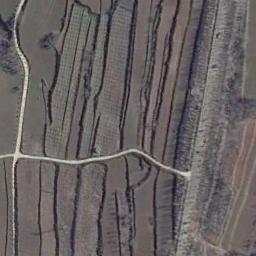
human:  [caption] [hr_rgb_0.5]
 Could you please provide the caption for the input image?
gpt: There are two roads on the terrace .

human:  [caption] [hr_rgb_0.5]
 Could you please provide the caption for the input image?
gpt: There is a path between the terraces leading to a building .

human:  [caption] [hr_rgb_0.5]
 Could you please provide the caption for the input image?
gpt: A large layer of brown and green mixed terraces with several winding narrow paths .

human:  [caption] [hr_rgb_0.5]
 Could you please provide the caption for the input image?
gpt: There are bare and green terrace .

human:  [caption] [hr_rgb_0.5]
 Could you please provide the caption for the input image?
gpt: There are some brown terraces arranged neatly .